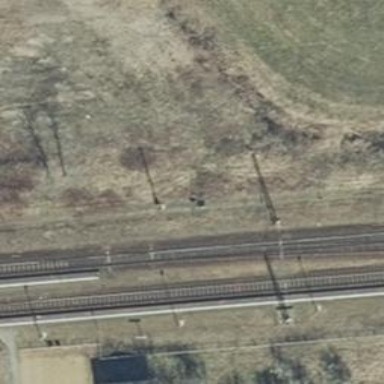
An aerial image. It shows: Railway track with contact line for electrification.